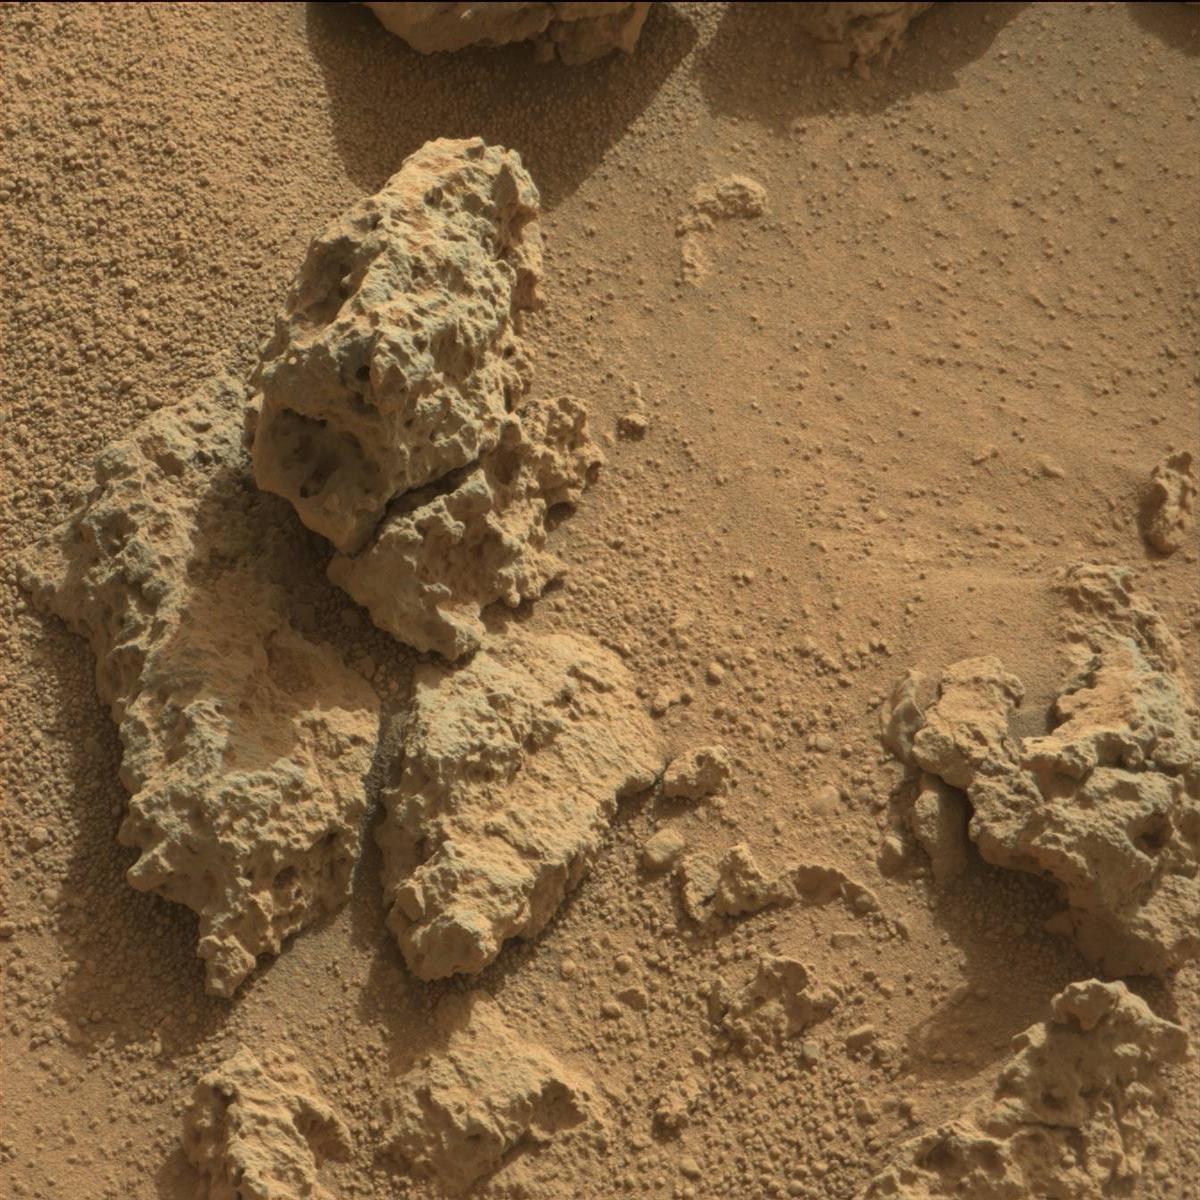
Terrain classes present: Bedrock, Rock, Sand / Soil